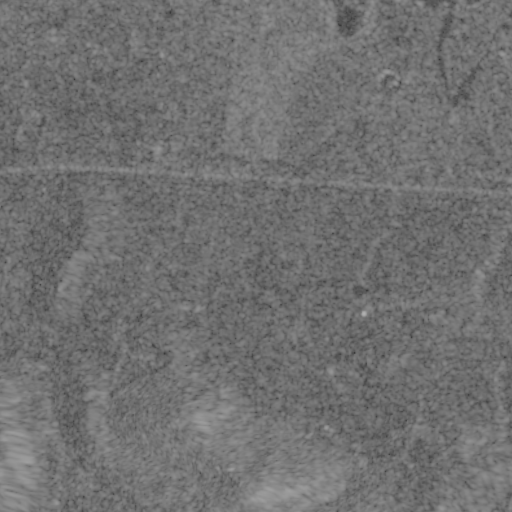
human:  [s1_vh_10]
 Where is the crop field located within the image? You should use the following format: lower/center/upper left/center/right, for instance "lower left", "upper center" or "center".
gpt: The crop field is located in the upper left of the image.
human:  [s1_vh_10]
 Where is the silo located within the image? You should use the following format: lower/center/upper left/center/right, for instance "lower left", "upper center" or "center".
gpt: The silo is located in the center left of the image.
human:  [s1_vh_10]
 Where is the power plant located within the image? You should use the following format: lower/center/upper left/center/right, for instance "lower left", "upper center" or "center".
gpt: There is no power plant in the image.

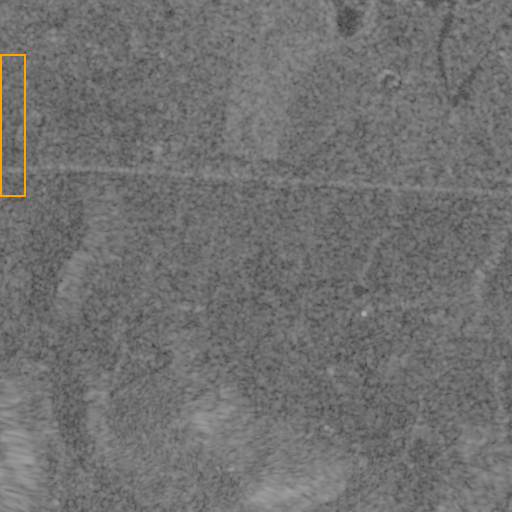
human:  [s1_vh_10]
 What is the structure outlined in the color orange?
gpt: The structure outlined in orange is a crop field.
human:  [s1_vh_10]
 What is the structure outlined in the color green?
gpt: There is no green outline.